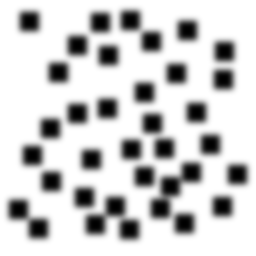
Squares: 36
Triangles: 0
Stars: 0
Total shapes: 36